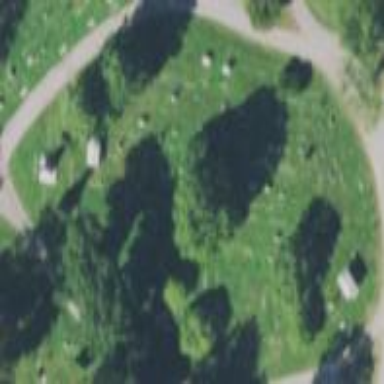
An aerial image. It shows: Cemetery.